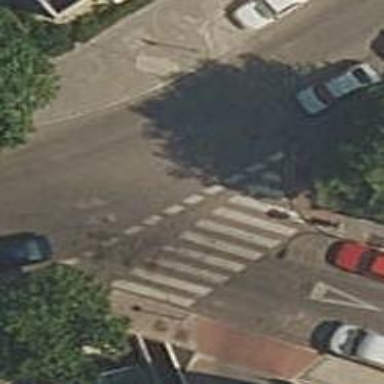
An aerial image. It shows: Uncontrolled road crossing.